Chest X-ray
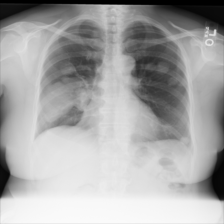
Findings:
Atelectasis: negative
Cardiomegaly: negative
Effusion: negative
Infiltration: negative
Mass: positive
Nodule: negative
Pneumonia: negative
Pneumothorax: negative
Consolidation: negative
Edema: negative
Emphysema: negative
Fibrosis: negative
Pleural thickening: negative
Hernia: negative